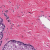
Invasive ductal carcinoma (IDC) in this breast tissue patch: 0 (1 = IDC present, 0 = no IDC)